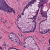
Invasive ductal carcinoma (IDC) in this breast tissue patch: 0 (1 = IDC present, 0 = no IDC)